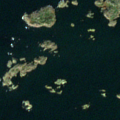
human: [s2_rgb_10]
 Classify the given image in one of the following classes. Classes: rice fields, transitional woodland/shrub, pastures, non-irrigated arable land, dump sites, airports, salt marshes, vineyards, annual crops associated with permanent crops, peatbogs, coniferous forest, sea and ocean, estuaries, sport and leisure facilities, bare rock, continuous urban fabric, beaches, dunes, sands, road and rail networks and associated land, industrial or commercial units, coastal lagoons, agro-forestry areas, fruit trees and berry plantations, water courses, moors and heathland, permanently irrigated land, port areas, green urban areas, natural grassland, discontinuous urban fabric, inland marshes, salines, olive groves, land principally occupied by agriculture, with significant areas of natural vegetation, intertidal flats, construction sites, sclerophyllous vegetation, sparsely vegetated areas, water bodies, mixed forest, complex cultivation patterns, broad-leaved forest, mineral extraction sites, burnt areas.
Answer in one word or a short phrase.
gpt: sea and ocean